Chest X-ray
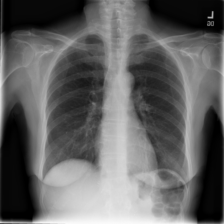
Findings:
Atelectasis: negative
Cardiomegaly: negative
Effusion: positive
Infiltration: negative
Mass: negative
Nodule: negative
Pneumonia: negative
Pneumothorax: negative
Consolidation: negative
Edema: negative
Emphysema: negative
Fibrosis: negative
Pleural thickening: negative
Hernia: negative